Interaction volume radius: 10 \u00c5
Interaction volume height: 20 \u00c5
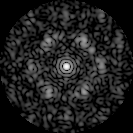
Disorder parameter: 0.6752